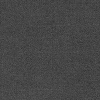
Atmospheric dust classification: dusty